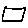
Label: square